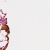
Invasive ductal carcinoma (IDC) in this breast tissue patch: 0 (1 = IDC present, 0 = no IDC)